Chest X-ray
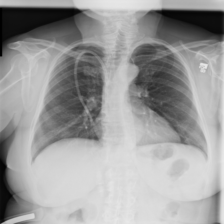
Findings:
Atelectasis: negative
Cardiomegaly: negative
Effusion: negative
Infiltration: negative
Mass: negative
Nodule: negative
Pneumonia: negative
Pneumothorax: negative
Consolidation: negative
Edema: negative
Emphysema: negative
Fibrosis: negative
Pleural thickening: negative
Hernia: negative